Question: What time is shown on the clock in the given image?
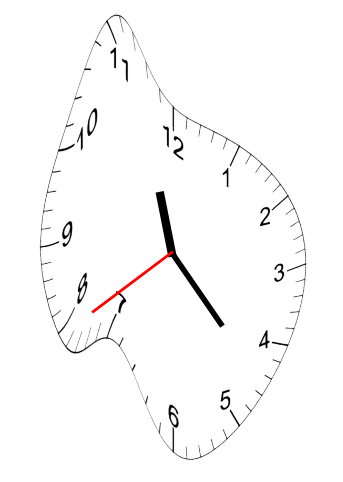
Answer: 11:22:39